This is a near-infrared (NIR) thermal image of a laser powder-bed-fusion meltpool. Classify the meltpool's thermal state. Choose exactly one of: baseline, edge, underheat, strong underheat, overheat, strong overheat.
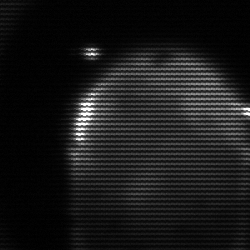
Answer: edge